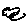
Label: cloud